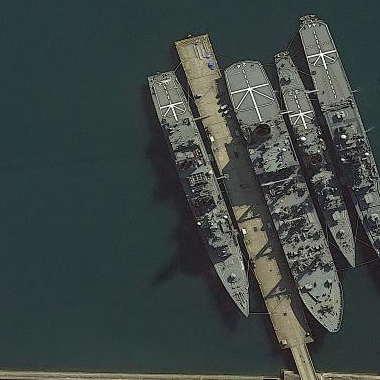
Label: cruiser